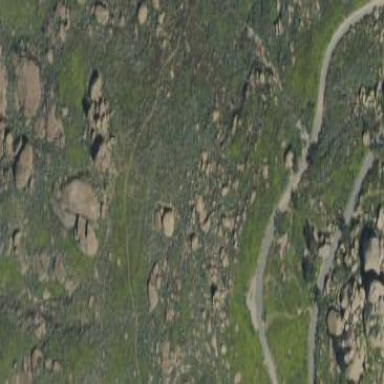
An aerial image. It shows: Landscape of bare rock.